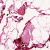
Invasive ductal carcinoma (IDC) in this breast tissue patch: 0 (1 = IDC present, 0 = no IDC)